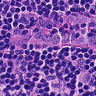
Metastatic tissue present: no